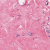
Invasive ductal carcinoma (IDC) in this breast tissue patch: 0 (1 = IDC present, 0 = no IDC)